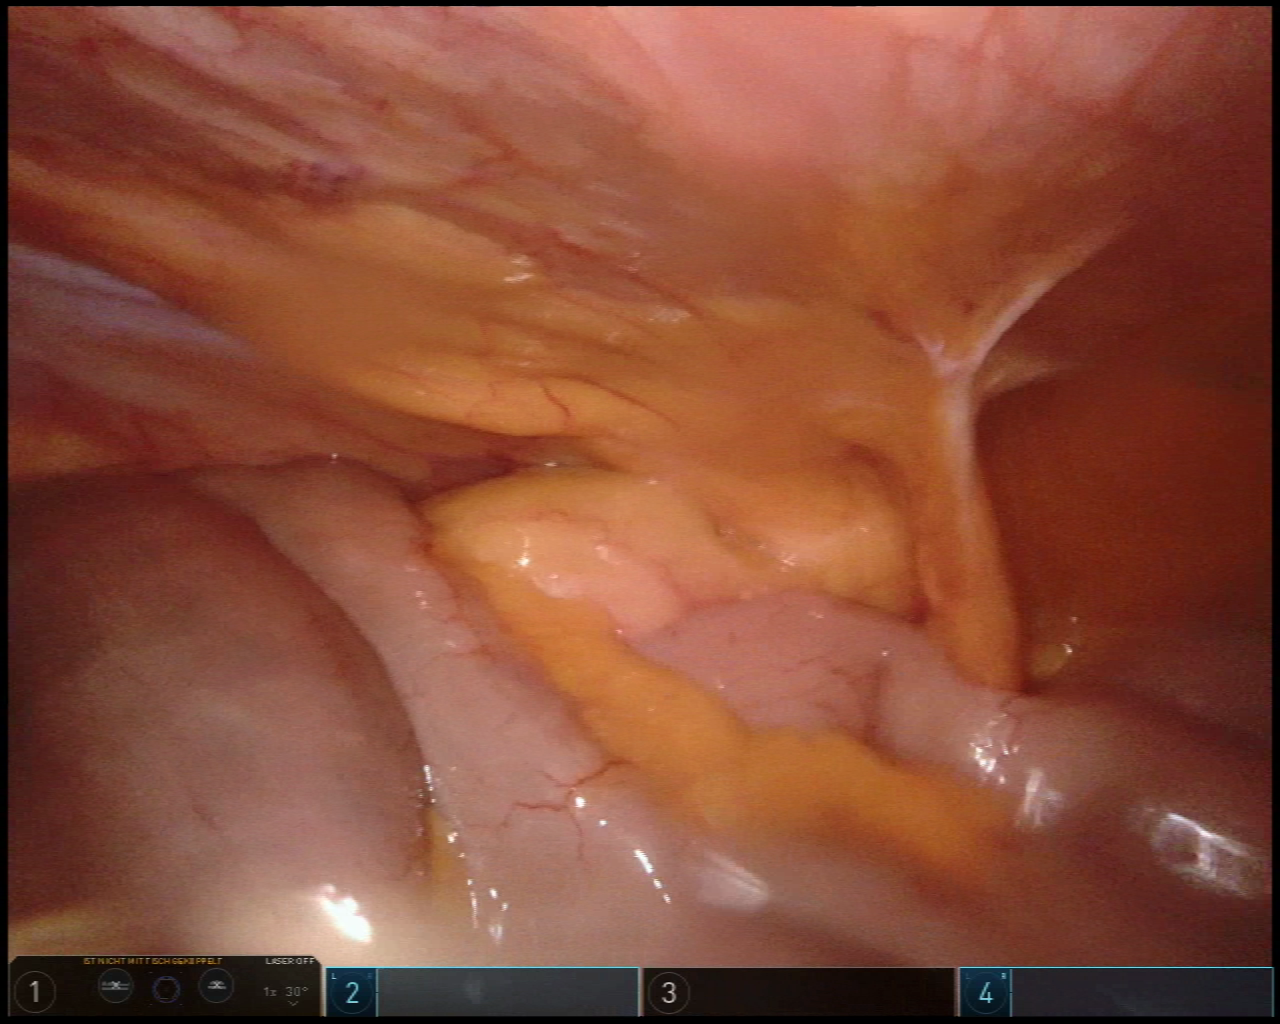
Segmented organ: small_intestine
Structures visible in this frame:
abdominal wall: yes
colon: no
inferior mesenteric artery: no
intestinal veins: no
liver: no
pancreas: no
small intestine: yes
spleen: no
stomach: no
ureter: no
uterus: no
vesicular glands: no